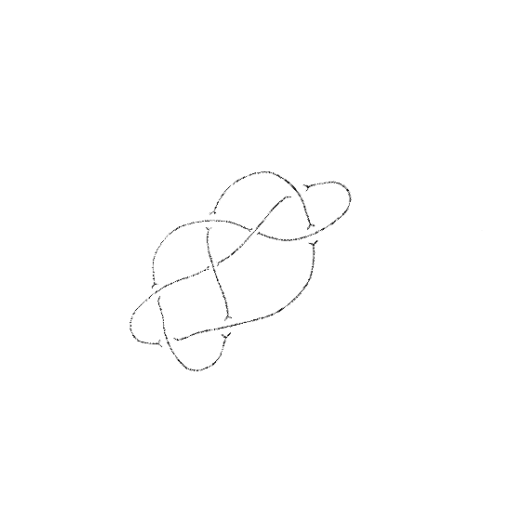
Crossing number: 8